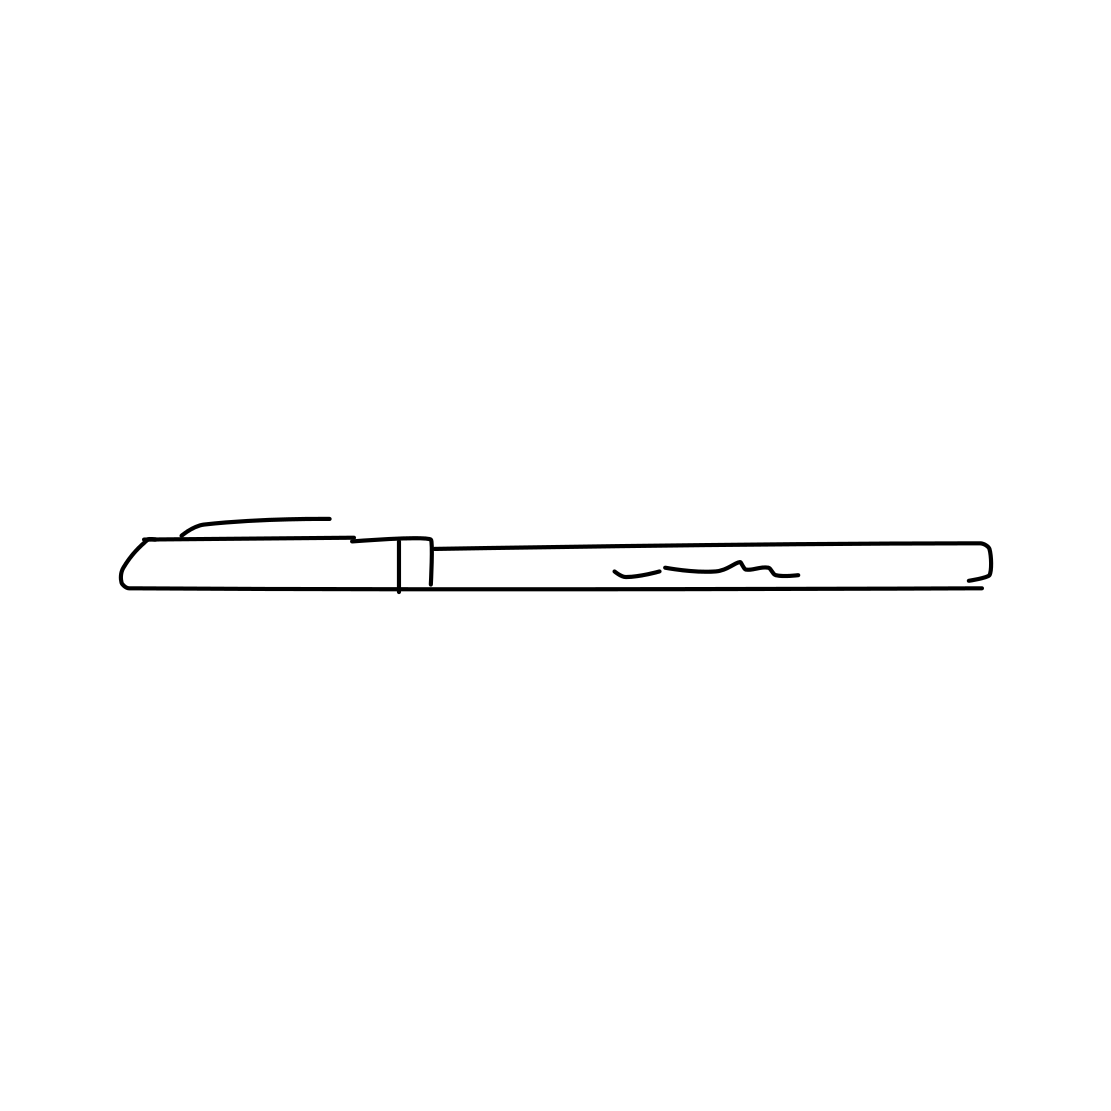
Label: pen